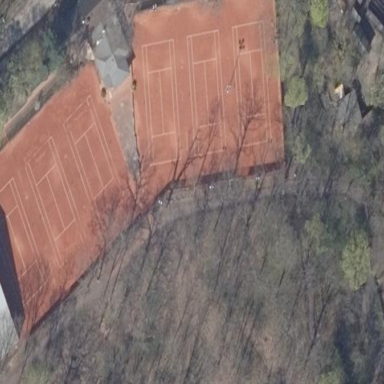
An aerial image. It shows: Tennis court in leisure pitch.